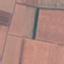
Label: AnnualCrop